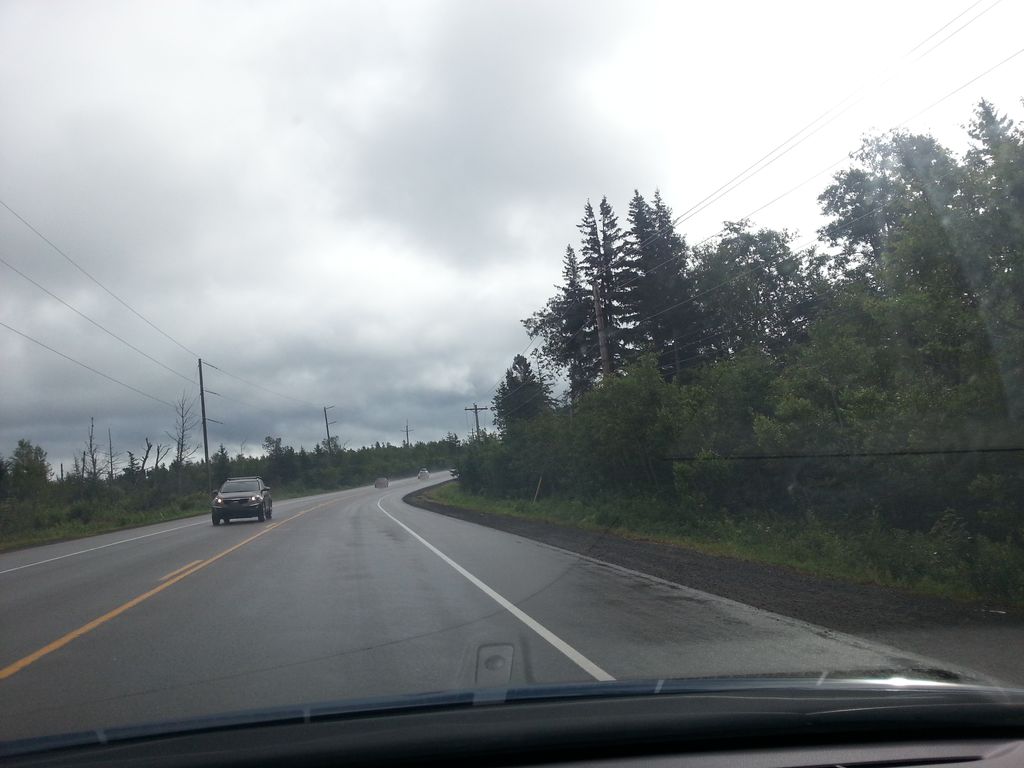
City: charlottetown